Aerial crown-view tile of a tropical tree (Barro Colorado Island, Panama), acquired 20250512:
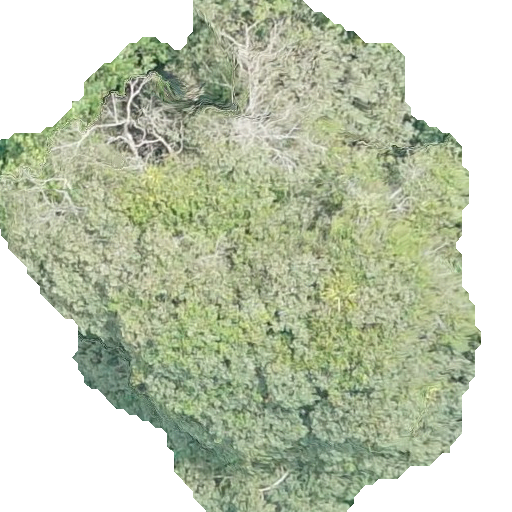
Species: Luehea seemannii
GBIF accepted scientific name: Luehea seemannii
Crown area: 265.728 m²